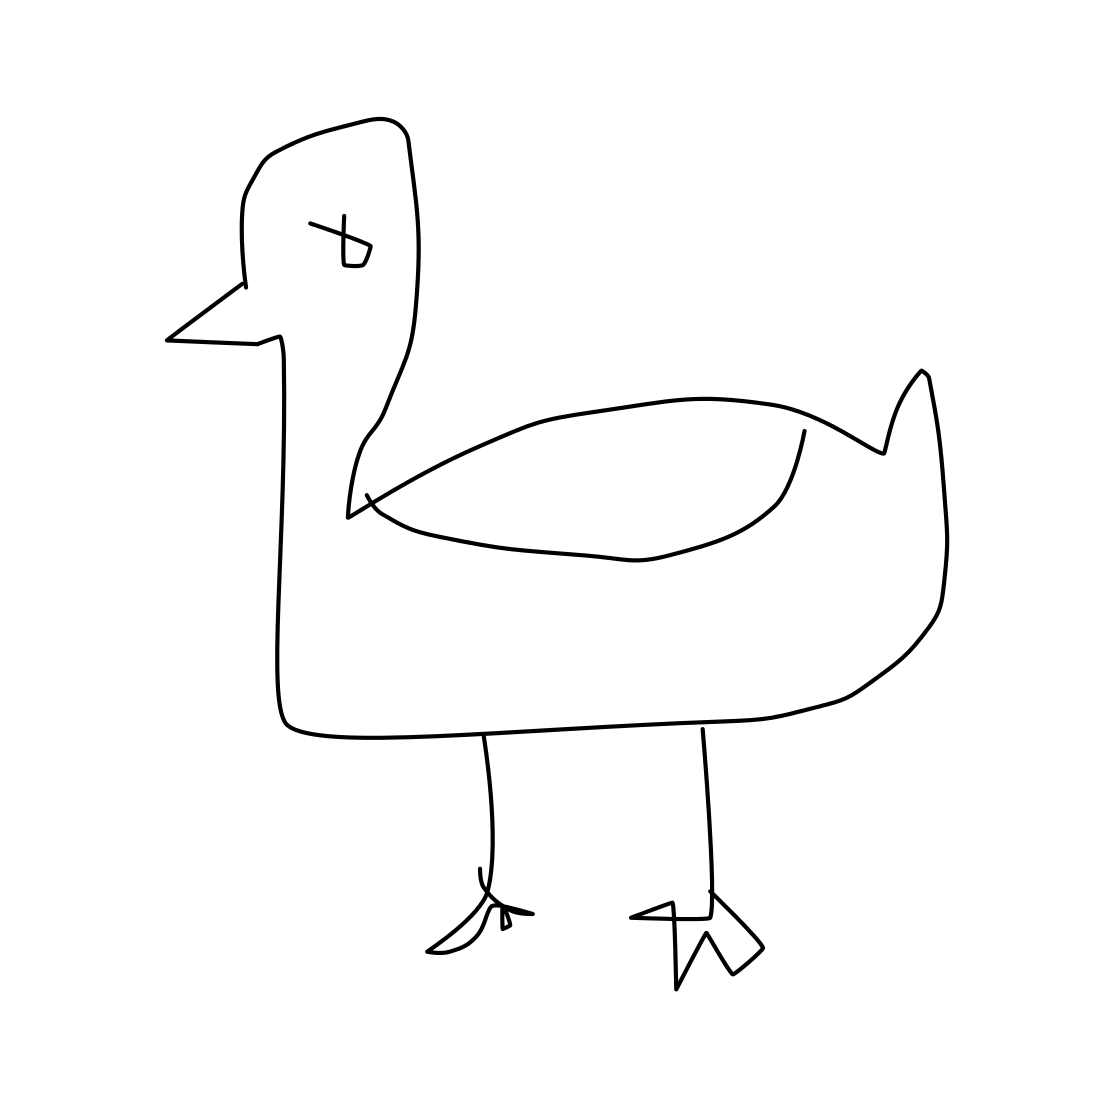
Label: standing bird